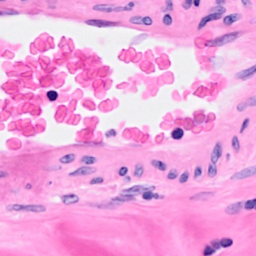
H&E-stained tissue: Breast